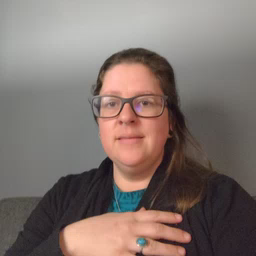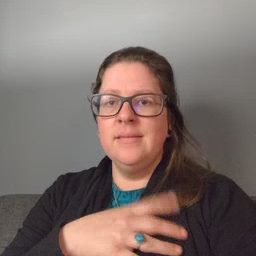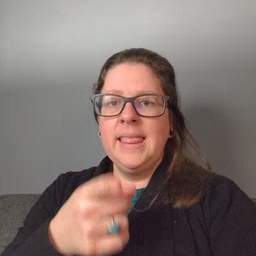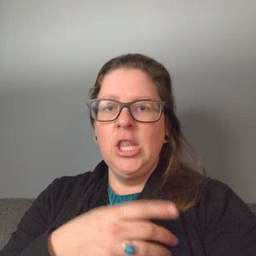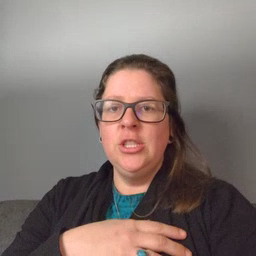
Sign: there